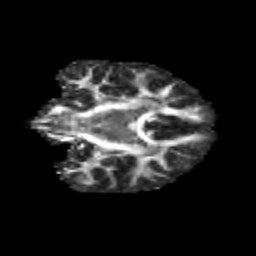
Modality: FA
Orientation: coronal
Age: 12
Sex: female
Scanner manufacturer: siemens
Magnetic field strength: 3 T
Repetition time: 3.8 s
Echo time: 0.07 s